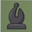
Piece: bB